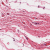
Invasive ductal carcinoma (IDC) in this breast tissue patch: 0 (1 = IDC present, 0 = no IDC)